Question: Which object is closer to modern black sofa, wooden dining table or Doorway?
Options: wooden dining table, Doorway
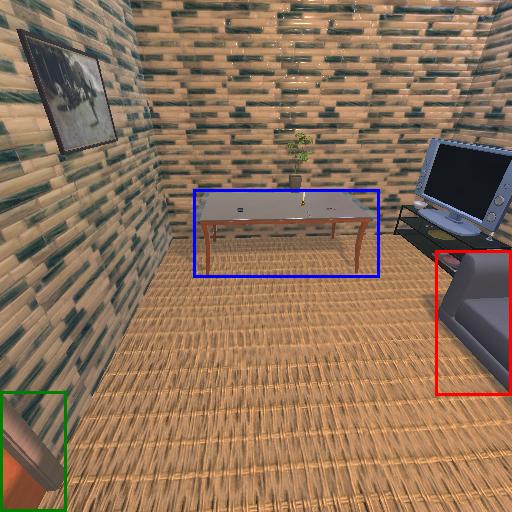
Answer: wooden dining table